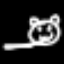
Label: frog